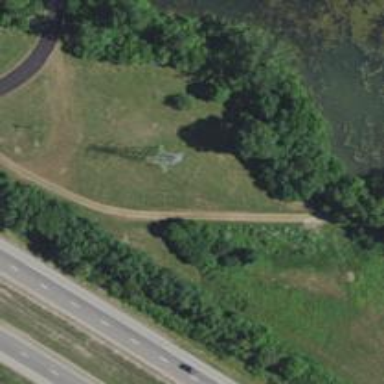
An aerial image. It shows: Power tower.